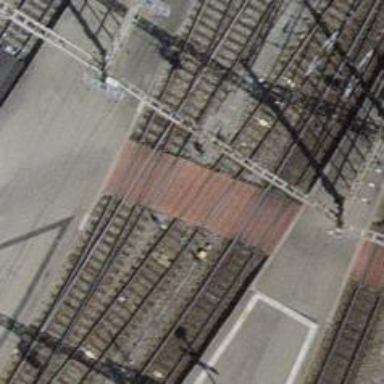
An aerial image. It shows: Railway yard with one track. The railway is electrified with contact line.